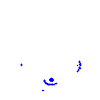
Particle: kaon